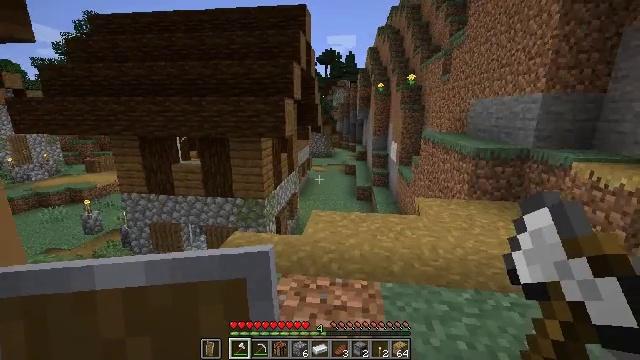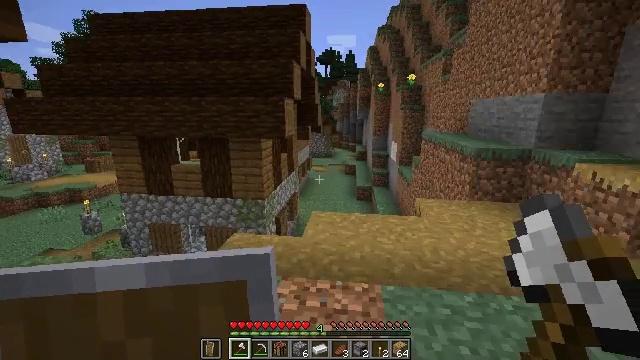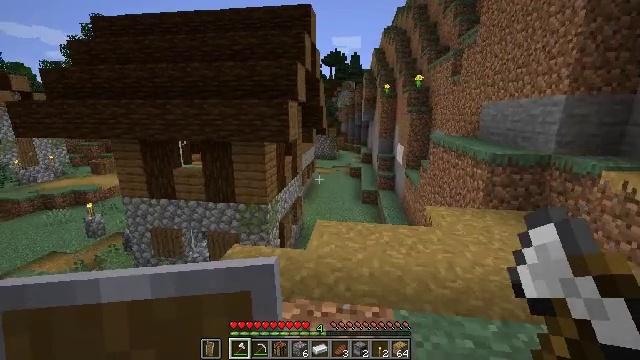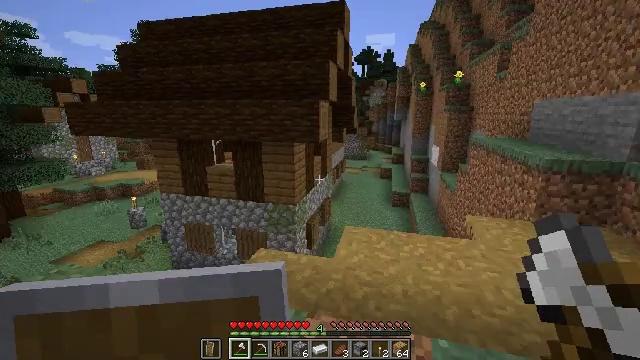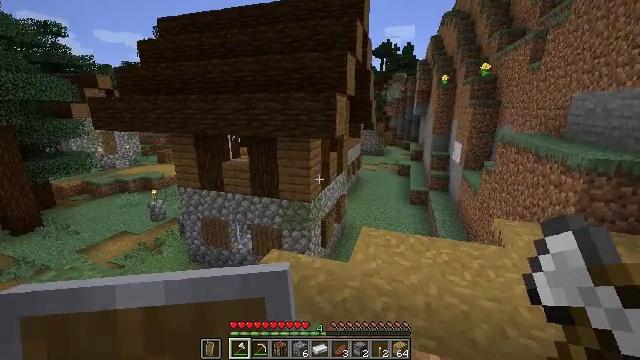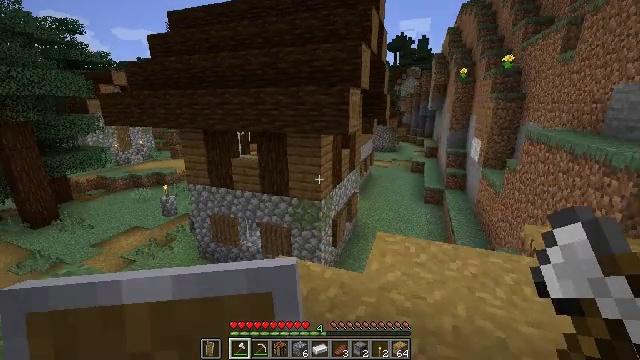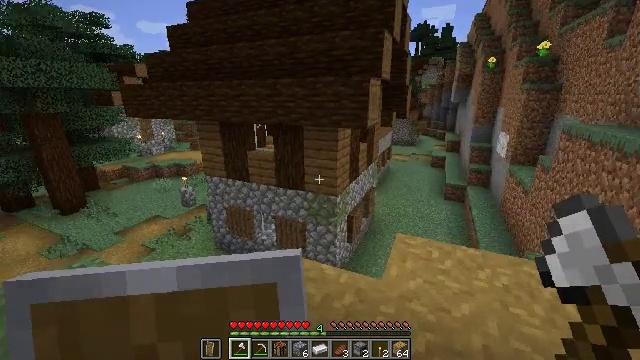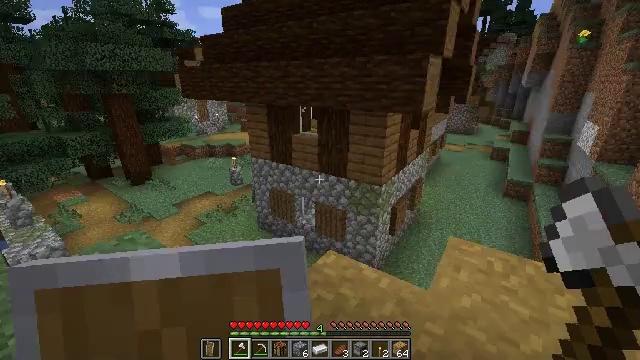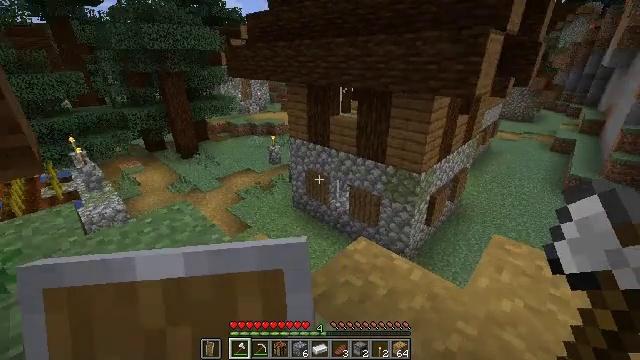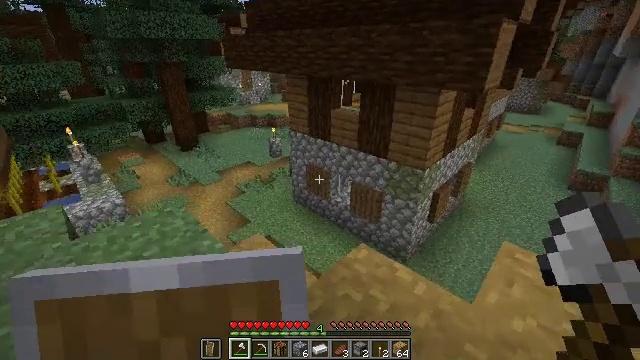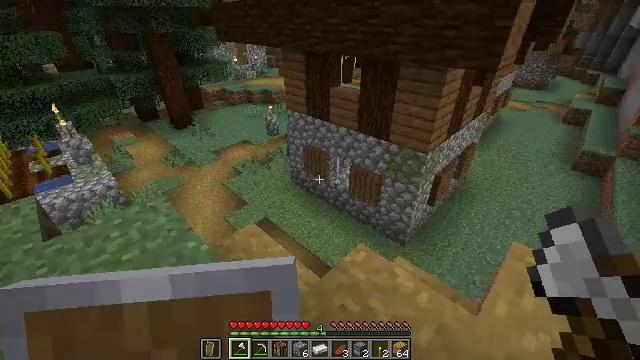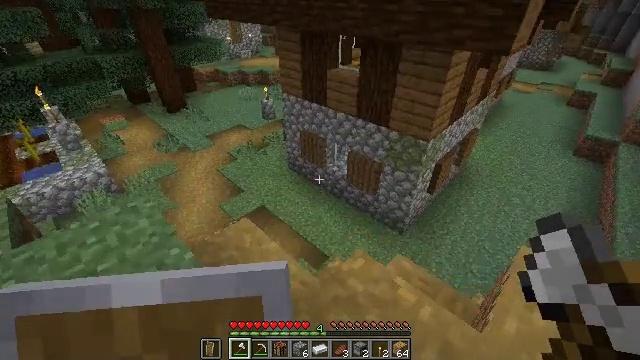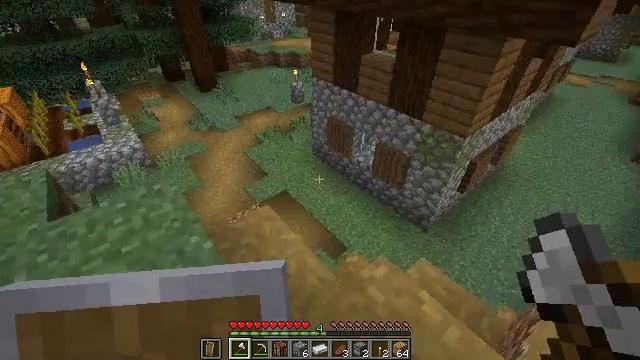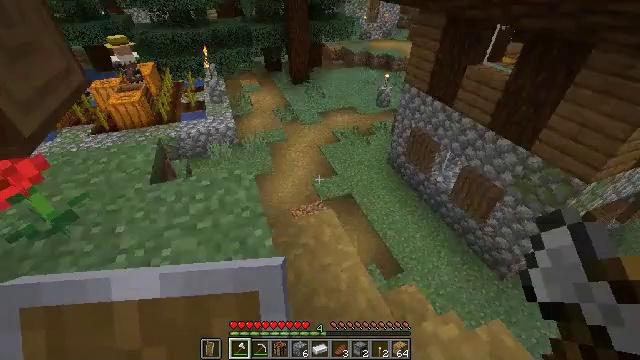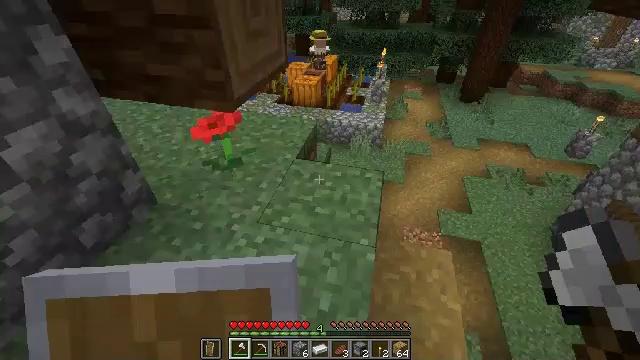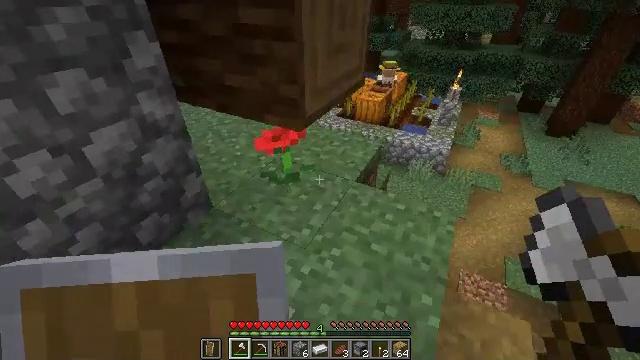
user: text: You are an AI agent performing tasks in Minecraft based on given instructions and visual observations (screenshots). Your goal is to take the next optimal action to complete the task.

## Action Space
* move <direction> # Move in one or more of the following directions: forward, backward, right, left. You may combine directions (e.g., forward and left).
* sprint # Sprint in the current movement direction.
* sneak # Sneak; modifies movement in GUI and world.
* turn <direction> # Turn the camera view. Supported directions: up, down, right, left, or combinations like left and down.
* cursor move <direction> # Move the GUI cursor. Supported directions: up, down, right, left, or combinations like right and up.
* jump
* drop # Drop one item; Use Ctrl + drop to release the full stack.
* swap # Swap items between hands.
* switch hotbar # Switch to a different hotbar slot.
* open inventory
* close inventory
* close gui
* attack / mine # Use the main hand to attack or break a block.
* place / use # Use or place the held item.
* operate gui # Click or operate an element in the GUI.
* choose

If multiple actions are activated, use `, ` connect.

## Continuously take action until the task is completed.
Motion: motion action
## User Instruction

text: Dismantle the blue bed.
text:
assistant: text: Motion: move forward
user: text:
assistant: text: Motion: move forward, turn left
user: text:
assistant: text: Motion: move forward, turn left
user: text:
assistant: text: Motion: move forward, turn left and down
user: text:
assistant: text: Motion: move forward, turn left and down
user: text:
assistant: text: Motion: move forward, turn left and down
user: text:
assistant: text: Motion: move forward, turn left and down
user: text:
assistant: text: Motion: move forward, turn left and down
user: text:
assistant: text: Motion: move forward, turn down
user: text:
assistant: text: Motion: move forward, turn down
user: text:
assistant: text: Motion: move forward, turn down
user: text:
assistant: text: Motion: move forward and move left, turn left and down
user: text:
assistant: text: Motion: move forward and move left, turn left
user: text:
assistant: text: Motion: move forward and move left, turn left
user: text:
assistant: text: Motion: move forward and move left, sprint, turn left and up
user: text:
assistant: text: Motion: move forward and move left, sprint
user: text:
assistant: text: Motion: move forward and move left, sprint
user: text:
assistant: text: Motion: move forward and move left, sprint
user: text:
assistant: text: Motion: move forward, sprint
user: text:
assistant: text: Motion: move forward, sprint
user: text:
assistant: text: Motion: move forward, sprint, turn right and up
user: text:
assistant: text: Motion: move forward, sprint, turn right and up
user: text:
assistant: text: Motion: move forward, sprint, turn right and up
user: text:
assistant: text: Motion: move forward and move right, sprint, turn right and up
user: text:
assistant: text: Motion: move forward and move right, sprint, turn right
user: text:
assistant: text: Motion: move forward and move right, sprint, turn right and down
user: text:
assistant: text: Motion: move forward and move right, sprint, turn right
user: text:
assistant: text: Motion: move forward and move right, turn right
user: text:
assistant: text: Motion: move forward and move right, turn right
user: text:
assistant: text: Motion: move forward and move right